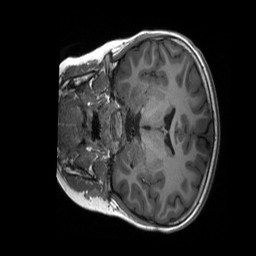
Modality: T1w
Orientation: coronal
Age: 9
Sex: female
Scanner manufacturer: siemens
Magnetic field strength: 3 T
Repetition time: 2.3 s
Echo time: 0.00232 s